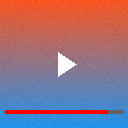
Screen state: on